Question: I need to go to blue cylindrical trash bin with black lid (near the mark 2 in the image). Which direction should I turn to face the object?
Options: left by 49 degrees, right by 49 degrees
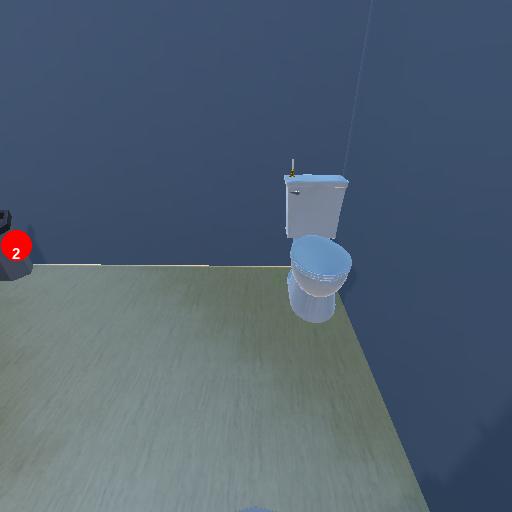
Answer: left by 49 degrees